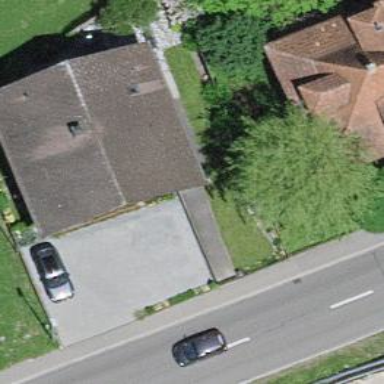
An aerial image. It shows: Residential building.